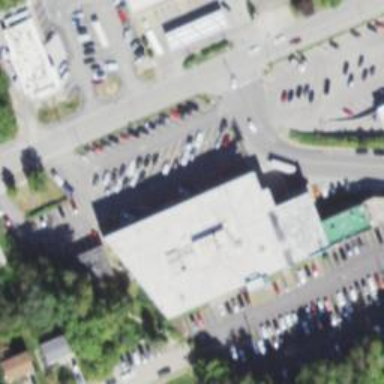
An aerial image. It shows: Fitness center located in leisure land.